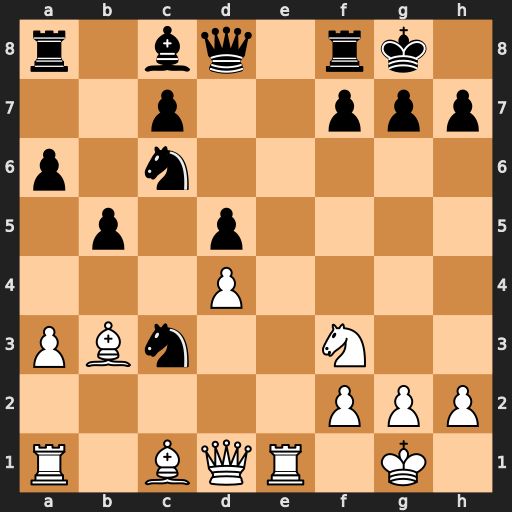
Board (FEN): r1bq1rk1/2p2ppp/p1n5/1p1p4/3P4/PBn2N2/5PPP/R1BQR1K1
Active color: w
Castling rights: -
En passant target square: -
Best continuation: Qc2 Na5 Qxc3 Nxb3 Qxb3